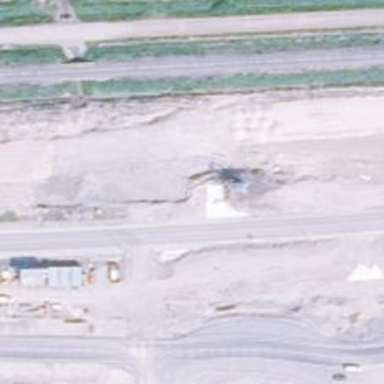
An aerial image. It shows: Primary link highway bridge with asphalt surface.